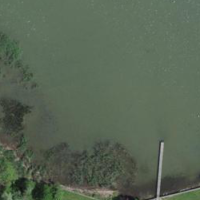
EUNIS habitat code: 14
Species observed at this site:
Phoenicurus ochruros